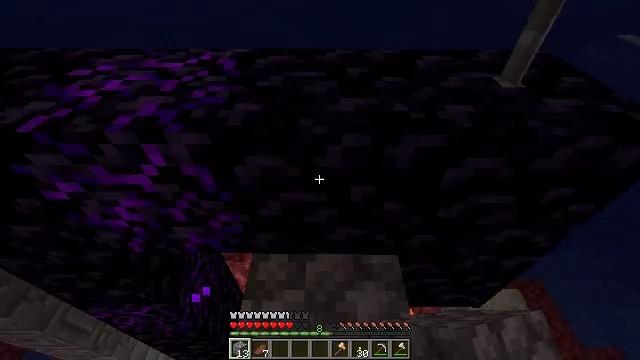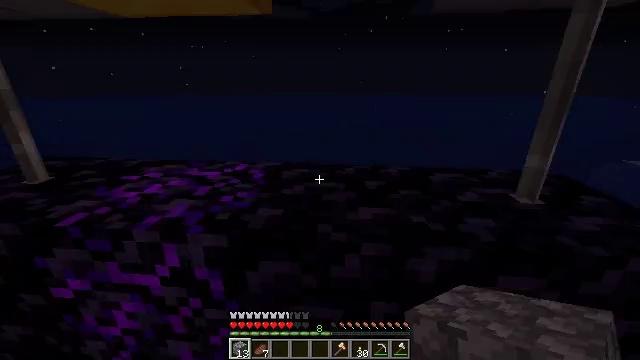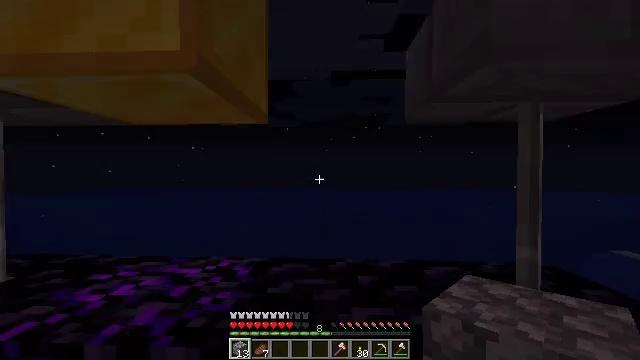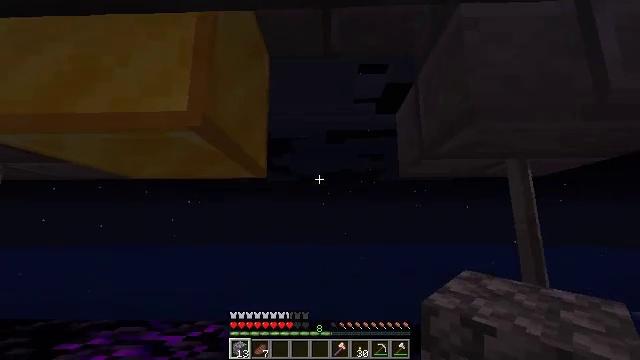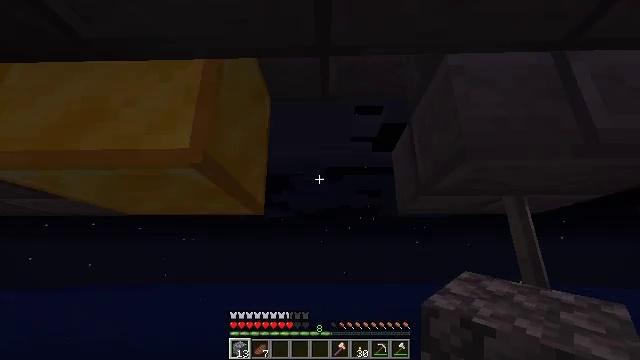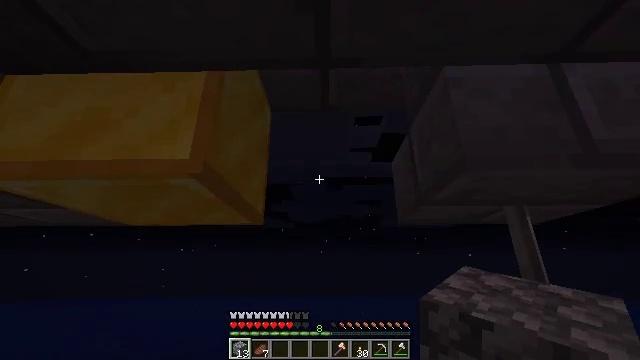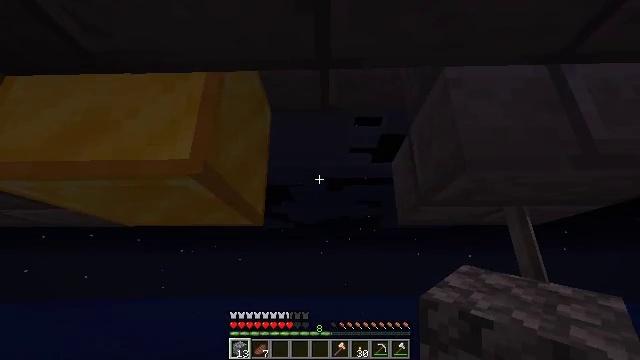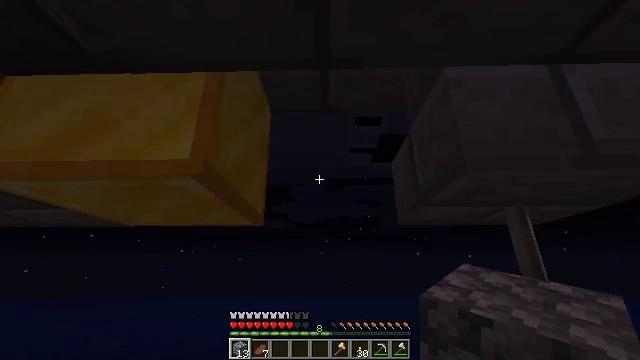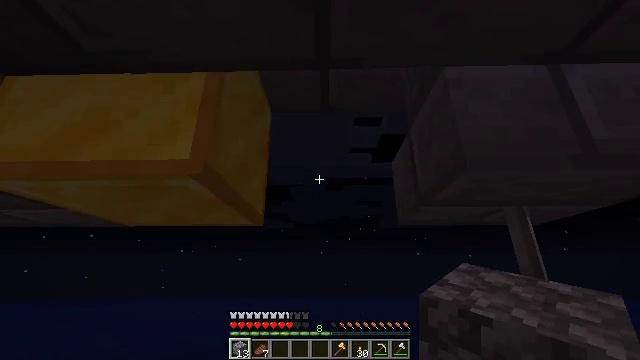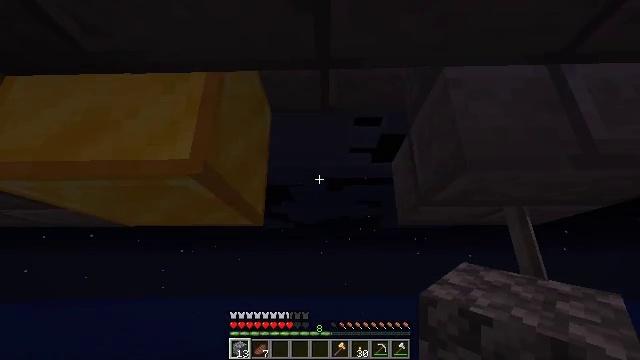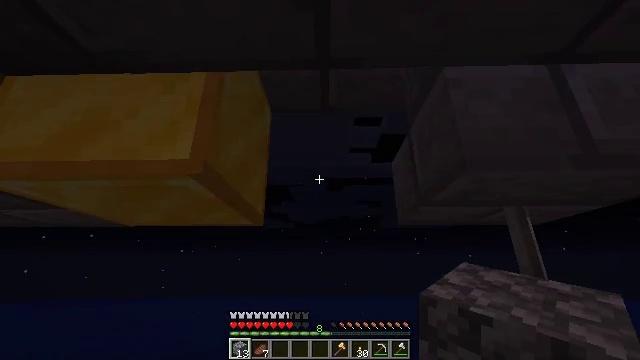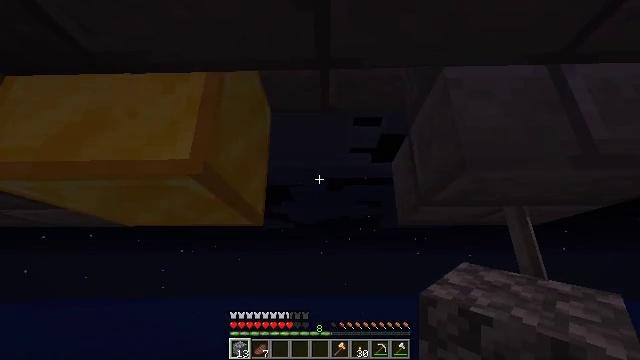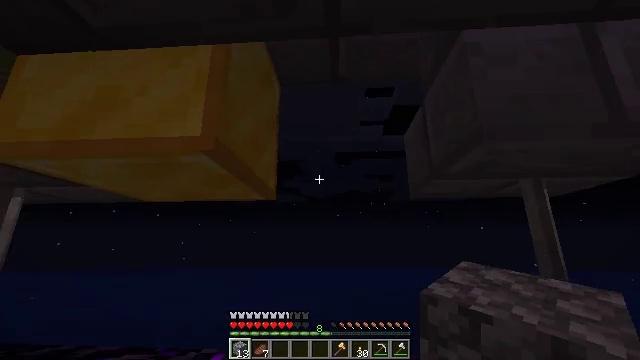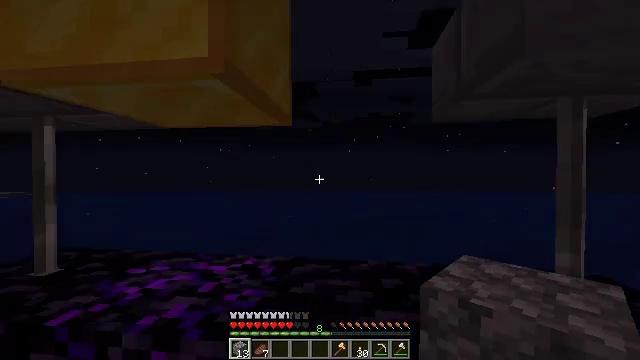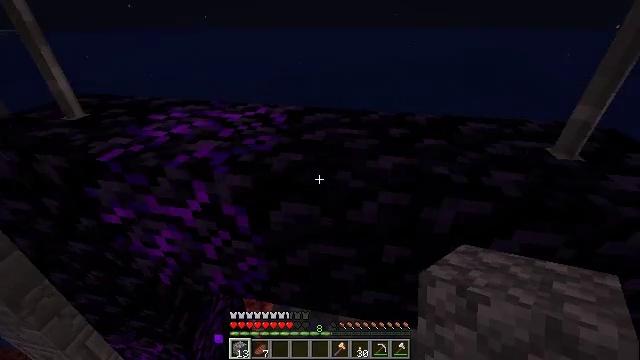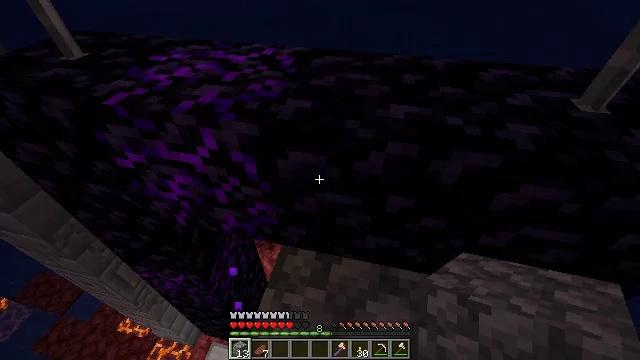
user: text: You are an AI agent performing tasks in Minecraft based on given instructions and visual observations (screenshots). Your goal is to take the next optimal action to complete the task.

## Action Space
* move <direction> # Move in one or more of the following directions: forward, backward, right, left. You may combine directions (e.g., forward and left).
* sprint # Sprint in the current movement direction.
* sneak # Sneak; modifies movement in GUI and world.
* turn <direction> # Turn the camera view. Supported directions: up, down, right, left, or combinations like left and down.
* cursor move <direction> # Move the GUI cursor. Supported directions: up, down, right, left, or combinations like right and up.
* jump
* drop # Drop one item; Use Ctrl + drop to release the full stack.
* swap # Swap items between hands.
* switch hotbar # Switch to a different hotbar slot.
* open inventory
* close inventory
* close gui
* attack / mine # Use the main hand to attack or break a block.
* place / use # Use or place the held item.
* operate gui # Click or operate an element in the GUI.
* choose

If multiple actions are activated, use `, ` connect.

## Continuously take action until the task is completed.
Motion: motion action
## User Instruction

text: Break the gold block to collect it.
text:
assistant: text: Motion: turn left and up
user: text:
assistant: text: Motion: turn right and up
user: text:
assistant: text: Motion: turn up
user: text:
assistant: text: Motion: turn up
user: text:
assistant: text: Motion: turn up
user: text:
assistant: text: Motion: no_op
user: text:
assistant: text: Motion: no_op
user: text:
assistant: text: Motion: no_op
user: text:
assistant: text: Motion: no_op
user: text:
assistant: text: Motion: no_op
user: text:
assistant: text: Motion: no_op
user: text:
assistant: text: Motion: turn left and down
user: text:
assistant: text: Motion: turn left and down
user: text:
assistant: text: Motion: turn left and down
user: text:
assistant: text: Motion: turn left and down
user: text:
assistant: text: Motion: no_op
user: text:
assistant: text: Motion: no_op
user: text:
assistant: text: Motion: no_op
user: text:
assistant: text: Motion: no_op
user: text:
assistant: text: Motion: turn down
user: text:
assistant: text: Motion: turn down
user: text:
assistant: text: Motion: turn down
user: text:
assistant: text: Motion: turn down
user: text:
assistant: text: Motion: no_op
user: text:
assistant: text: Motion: no_op
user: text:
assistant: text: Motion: no_op
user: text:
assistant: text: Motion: move forward
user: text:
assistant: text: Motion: move forward and move right
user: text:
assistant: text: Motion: move forward and move right
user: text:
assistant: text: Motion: move forward